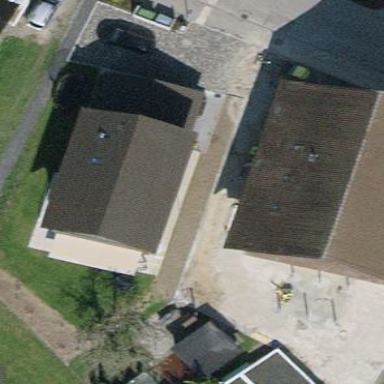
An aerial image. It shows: Simple house.